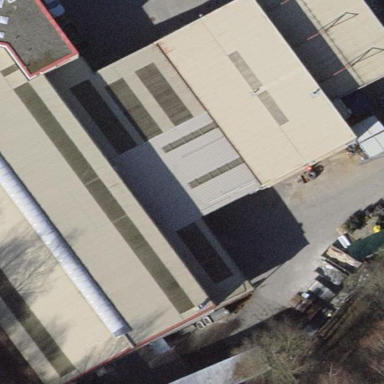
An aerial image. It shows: View of roof of building.